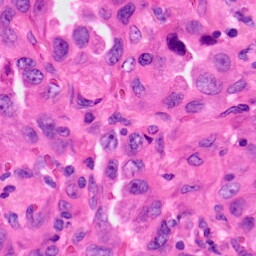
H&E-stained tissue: Lung